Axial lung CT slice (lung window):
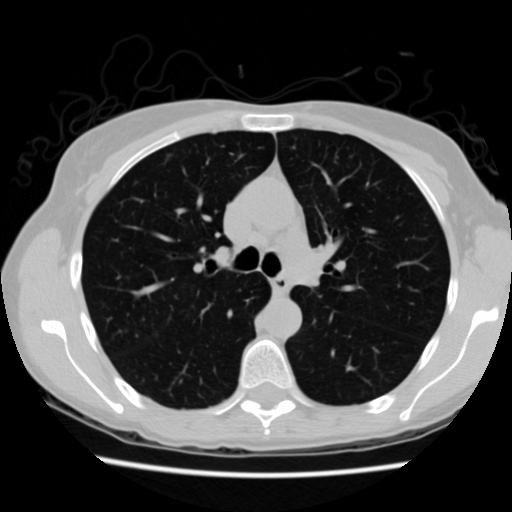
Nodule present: no